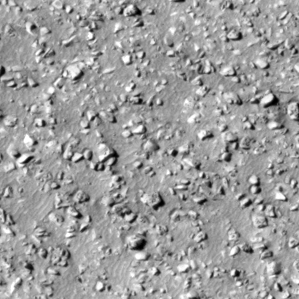
Label: non_frost